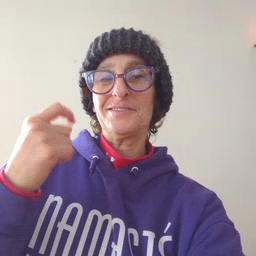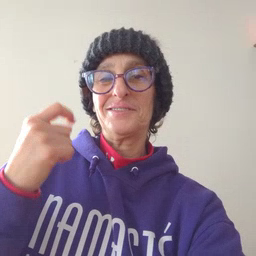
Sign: dryer